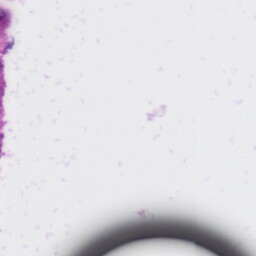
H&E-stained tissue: Liver